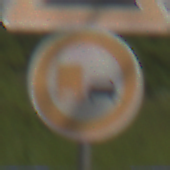
Verkehrszeichen: UeberholverbotKraftfahrzeuge
Zusatzzeichen oben: Steigung10
Umgebung: Outdoor, RoadRail
Tageszeit: Midday
Wetter: PartlyCloudy
Licht: Natural
Jahreszeit: NotSpecified
Kontrast: HighContrast